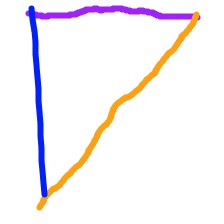
Shape: triangle